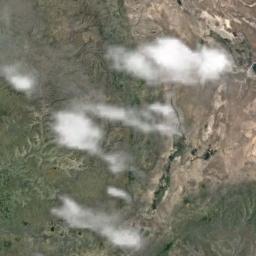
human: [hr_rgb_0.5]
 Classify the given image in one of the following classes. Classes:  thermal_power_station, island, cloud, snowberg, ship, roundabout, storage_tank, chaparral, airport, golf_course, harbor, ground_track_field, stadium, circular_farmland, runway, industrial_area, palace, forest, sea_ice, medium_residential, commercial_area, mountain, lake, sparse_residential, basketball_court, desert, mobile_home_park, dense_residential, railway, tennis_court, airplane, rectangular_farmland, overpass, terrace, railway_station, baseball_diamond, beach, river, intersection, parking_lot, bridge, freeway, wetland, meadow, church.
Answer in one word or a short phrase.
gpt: cloud